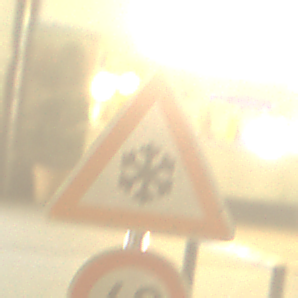
Verkehrszeichen: SchneeOderEisglaette
Zusatzzeichen unten: Geschwindigkeit60
Umgebung: Outdoor, Urban
Tageszeit: Night
Wetter: Clear
Licht: Artificial
Jahreszeit: NotSpecified
Kontrast: HighContrast